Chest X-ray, AP view. Patient: 75 years old, sex M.
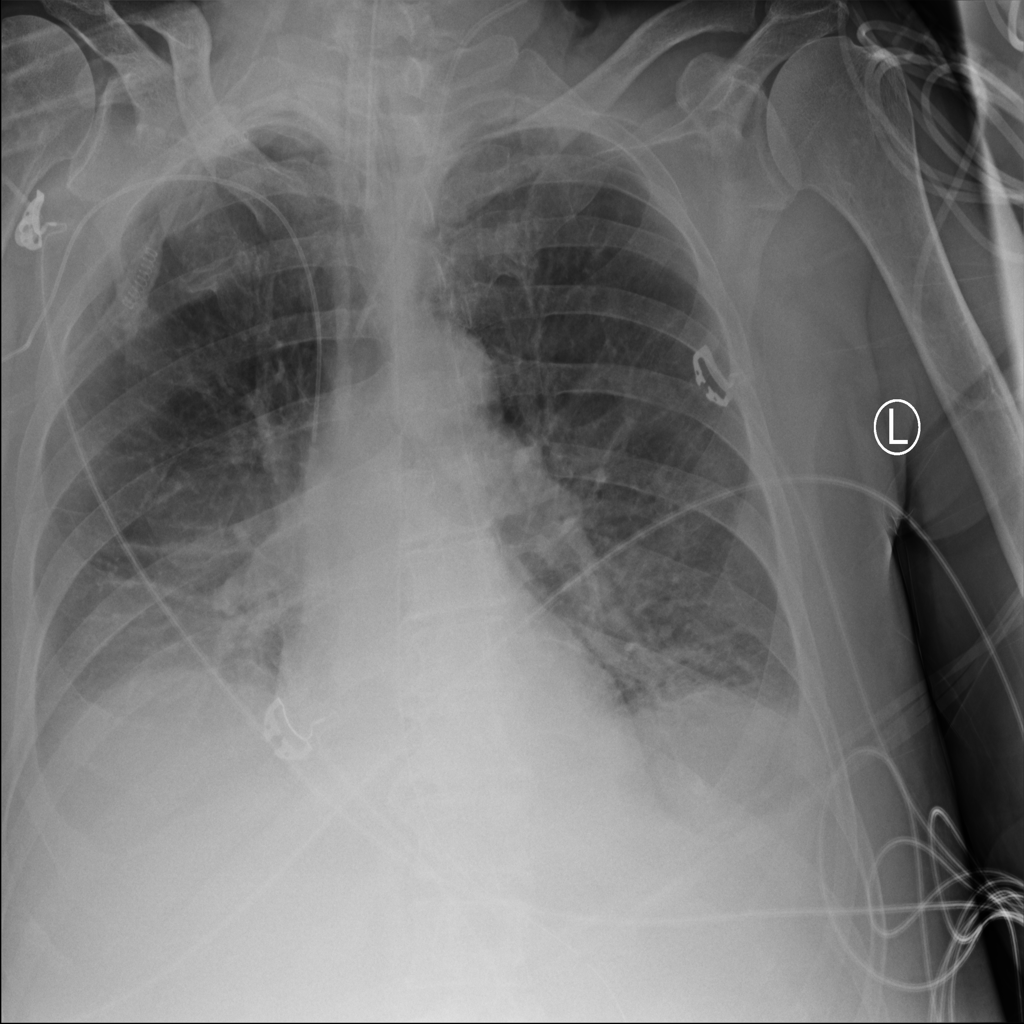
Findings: Atelectasis, Effusion, Infiltration